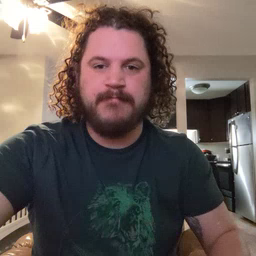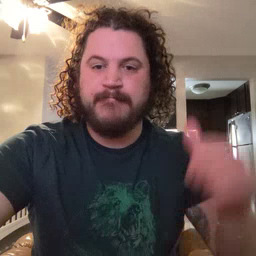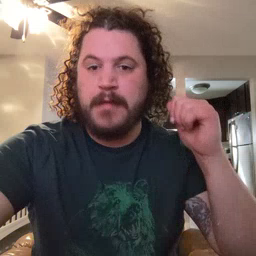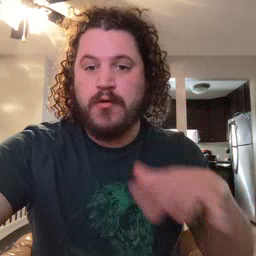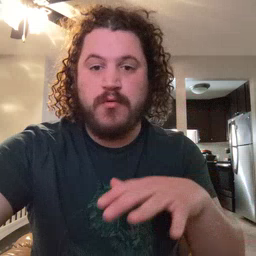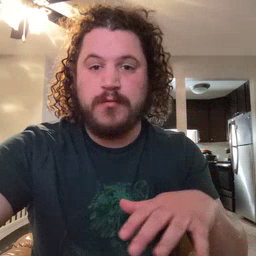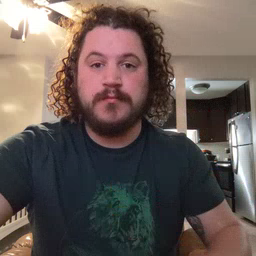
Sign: backyard